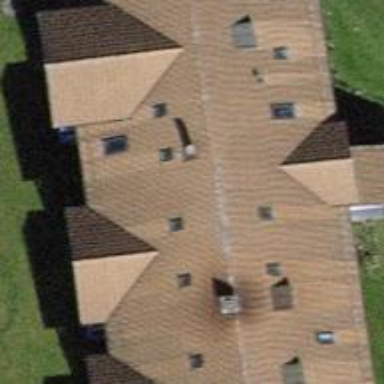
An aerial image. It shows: Building with tiled roof.